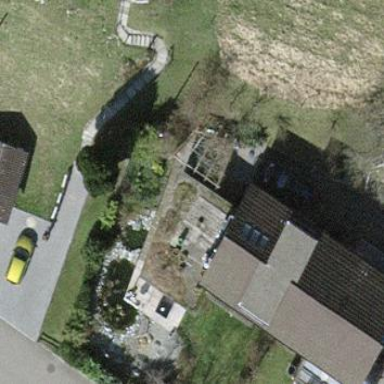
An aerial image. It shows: Terrace building.